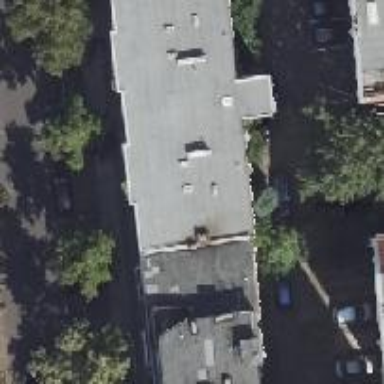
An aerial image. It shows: Grey flat-roofed building with apartments.